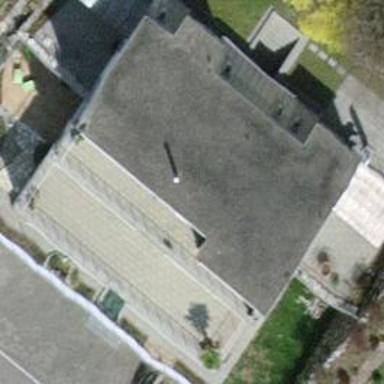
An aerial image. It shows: Small solar photovoltaic panel generator on the roof of building.